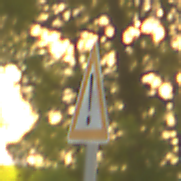
Verkehrszeichen: Gefahrenstelle
Umgebung: Outdoor, RoadRail
Tageszeit: SunriseSunset
Wetter: Clear
Licht: Natural
Jahreszeit: NotSpecified
Kontrast: LowContrast